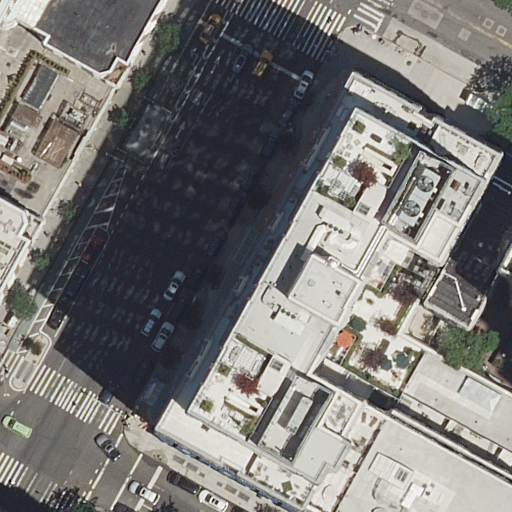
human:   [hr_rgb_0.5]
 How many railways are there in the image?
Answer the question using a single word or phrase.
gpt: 0

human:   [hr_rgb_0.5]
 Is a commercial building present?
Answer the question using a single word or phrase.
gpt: no

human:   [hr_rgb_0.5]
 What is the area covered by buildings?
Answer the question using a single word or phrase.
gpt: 3179m2

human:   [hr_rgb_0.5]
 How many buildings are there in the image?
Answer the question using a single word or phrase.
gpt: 4

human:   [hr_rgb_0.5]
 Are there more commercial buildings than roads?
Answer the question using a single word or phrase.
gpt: no

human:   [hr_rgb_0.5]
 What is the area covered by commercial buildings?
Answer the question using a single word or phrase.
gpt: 0m2

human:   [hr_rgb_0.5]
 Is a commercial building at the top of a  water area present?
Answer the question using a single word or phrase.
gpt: no

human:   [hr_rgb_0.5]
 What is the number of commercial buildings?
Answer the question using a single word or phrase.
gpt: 0

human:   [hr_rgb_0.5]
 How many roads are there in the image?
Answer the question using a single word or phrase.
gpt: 10

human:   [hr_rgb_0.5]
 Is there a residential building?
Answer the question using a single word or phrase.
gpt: yes

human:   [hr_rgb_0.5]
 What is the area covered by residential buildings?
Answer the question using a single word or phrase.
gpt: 3179m2

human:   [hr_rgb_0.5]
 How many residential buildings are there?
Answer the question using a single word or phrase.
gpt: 4

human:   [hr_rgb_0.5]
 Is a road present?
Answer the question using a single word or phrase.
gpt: yes

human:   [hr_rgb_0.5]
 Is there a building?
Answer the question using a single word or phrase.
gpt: yes

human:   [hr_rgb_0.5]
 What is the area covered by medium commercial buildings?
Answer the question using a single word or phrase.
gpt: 0m2

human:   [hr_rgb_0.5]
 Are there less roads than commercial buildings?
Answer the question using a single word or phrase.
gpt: no

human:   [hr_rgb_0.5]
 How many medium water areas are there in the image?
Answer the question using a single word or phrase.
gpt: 0

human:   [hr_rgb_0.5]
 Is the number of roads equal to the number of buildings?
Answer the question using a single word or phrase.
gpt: no

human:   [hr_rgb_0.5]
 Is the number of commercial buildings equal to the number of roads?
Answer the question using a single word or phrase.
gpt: no

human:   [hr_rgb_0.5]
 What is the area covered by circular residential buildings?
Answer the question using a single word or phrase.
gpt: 0m2

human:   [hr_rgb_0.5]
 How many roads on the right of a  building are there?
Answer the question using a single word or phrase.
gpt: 5

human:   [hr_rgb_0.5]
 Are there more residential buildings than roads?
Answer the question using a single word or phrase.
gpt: no

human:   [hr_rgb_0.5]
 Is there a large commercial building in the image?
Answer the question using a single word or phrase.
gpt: no

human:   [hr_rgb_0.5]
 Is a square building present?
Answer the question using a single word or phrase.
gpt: no

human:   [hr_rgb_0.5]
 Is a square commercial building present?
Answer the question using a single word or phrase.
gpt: no

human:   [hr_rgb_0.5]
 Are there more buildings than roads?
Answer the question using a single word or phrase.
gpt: no

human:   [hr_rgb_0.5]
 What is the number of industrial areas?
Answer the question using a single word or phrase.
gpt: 0

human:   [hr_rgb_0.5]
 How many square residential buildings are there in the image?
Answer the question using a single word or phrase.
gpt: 0

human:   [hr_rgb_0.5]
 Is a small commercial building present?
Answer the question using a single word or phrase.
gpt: no

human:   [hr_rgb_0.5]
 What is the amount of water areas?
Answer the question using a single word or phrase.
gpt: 0

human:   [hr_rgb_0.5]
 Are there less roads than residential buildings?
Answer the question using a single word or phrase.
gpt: no

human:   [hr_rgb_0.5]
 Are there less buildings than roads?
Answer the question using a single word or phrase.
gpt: yes

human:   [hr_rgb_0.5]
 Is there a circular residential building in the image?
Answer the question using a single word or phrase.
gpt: no

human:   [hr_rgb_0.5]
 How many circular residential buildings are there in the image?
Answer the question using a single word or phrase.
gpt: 0

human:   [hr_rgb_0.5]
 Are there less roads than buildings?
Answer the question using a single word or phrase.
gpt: no

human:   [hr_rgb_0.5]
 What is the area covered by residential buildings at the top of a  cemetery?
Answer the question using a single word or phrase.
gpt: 0m2

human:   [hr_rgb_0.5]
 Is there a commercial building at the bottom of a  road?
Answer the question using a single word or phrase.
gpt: no

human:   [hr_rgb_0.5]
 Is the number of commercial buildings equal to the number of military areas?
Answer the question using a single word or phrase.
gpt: yes

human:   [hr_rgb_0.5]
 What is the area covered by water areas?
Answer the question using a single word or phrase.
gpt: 0m2

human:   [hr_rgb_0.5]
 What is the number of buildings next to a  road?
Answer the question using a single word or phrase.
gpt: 4

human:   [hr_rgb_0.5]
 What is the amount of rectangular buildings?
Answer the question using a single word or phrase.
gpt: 3

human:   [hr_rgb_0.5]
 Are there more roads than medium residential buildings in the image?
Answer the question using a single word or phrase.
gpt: yes

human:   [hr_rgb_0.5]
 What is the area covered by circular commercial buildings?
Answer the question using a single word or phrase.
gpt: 0m2

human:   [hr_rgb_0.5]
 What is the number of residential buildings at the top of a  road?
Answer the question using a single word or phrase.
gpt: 2

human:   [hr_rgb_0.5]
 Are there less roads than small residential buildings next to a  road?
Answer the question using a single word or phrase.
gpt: no

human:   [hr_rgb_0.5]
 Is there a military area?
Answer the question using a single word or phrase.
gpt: no

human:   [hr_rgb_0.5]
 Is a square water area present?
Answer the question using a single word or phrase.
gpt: no

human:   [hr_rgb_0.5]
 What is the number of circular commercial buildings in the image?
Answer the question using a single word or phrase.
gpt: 0

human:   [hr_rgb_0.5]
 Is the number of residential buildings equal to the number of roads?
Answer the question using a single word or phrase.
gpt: no

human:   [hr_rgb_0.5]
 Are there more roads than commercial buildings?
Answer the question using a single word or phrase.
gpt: yes

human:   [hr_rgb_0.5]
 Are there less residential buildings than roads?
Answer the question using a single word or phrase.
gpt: yes

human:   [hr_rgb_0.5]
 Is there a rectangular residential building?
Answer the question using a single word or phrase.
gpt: yes

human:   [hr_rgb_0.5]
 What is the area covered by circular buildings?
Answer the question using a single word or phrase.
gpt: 0m2

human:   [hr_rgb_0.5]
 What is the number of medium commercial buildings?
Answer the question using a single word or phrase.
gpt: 0

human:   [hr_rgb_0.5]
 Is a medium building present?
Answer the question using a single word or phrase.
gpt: yes

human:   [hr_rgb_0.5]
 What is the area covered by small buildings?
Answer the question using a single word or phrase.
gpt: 61m2

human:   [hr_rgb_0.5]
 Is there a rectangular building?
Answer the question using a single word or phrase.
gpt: yes

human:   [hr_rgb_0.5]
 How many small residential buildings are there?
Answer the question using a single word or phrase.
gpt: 1

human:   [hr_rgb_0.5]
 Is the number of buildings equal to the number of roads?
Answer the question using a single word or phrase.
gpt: no

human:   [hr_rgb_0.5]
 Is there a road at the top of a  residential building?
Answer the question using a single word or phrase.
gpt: yes

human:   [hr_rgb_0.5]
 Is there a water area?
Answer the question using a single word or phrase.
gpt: no

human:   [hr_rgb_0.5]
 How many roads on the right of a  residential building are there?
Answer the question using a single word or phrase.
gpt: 5

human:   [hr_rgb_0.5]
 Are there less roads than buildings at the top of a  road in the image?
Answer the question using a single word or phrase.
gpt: no

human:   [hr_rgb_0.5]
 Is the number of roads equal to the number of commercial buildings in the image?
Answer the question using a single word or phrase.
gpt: no